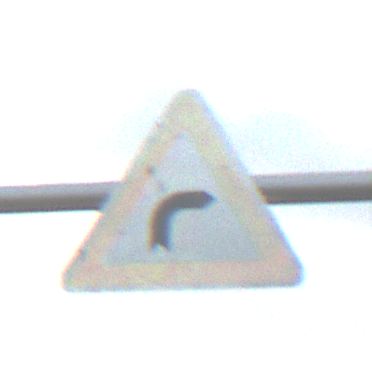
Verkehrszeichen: KurveRechts
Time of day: SunriseSunset
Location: Outdoor (RoadRail)
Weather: PartlyCloudy
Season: NotSpecified
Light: Natural